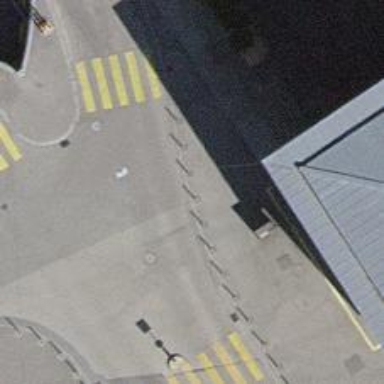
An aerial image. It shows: Bollard.